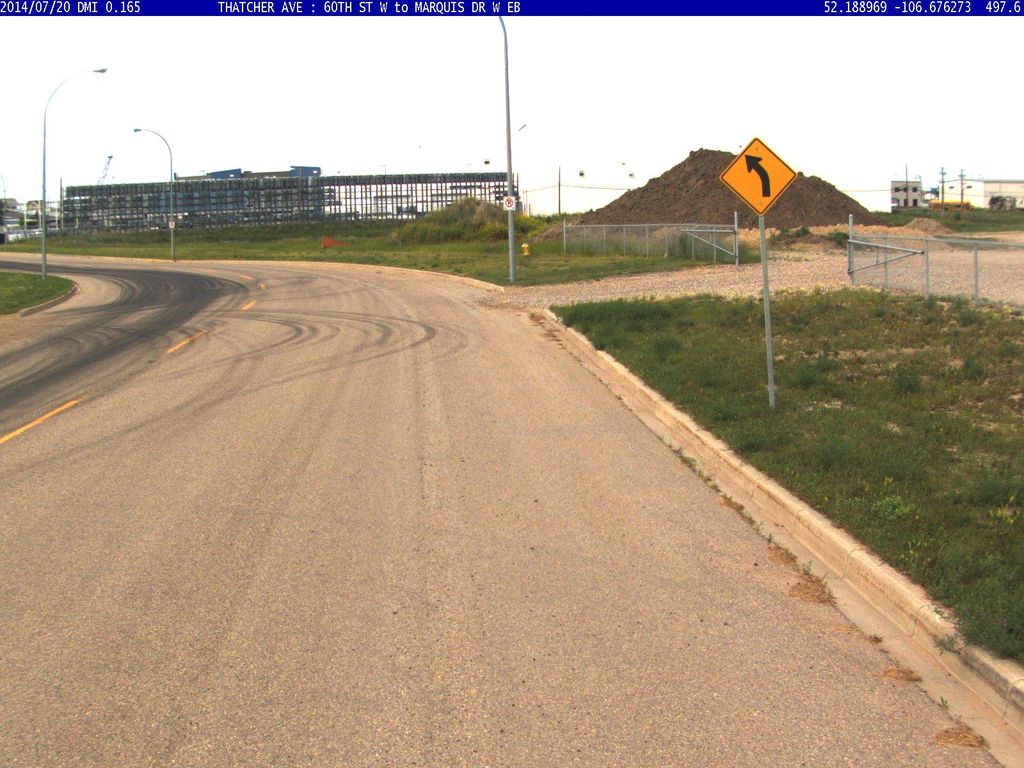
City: saskatoon